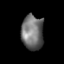
Tissue: lung
Cell type: T cells
Senescence score: 0.1926
Nuclear area (px): 744
Mean DAPI intensity: 113.465